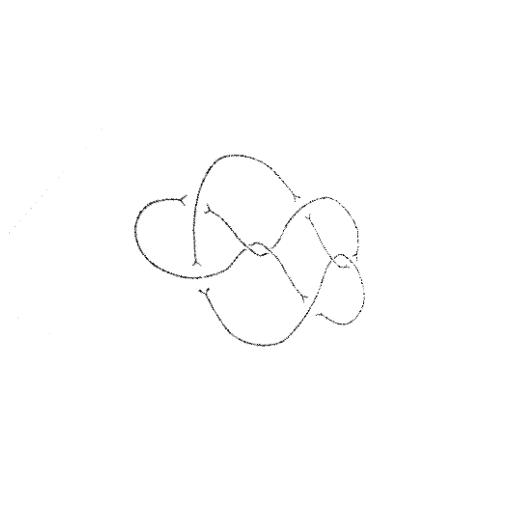
Crossing number: 8